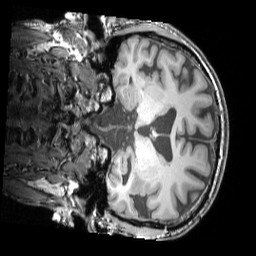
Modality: T1w
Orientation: coronal
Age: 61
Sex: male
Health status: ill
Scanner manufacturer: siemens
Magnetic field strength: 3 T
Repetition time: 1.75 s
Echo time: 0.00418 s